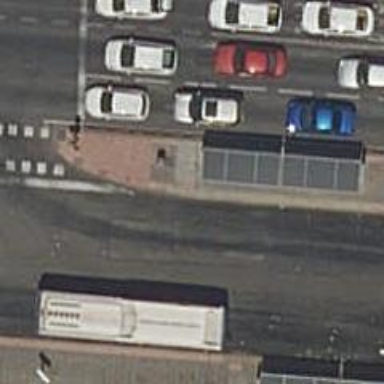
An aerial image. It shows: Bus stop with shelter. It is platform for public transport.